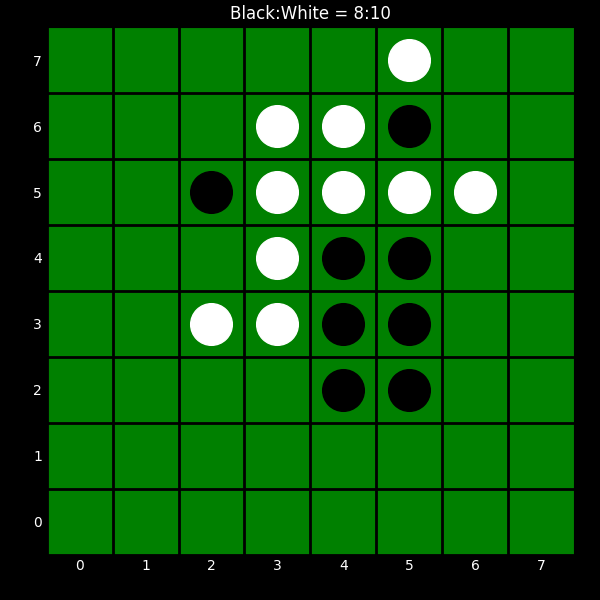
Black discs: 8
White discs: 10